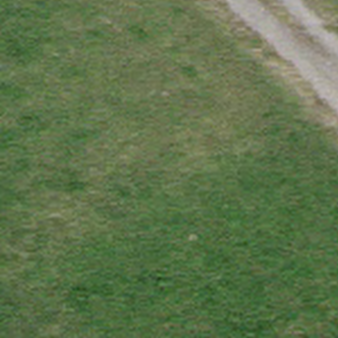
Label: other